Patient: sex F, age 63
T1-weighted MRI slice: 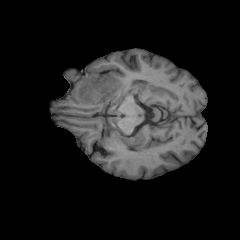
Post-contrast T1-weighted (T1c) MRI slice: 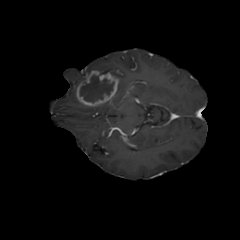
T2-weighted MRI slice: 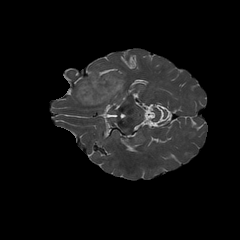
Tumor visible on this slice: yes
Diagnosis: Glioblastoma, IDH-wildtype
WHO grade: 4